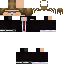
A male human skin with dark skin, wearing brown long hair dressed in a blue suit and black pants, featuring a closed mouth.